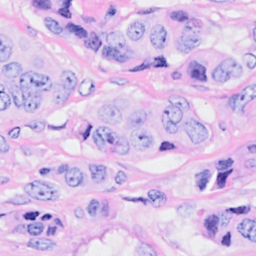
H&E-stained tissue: Breast